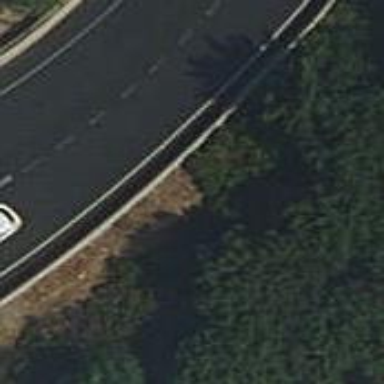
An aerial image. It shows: Guard rail as barrier.